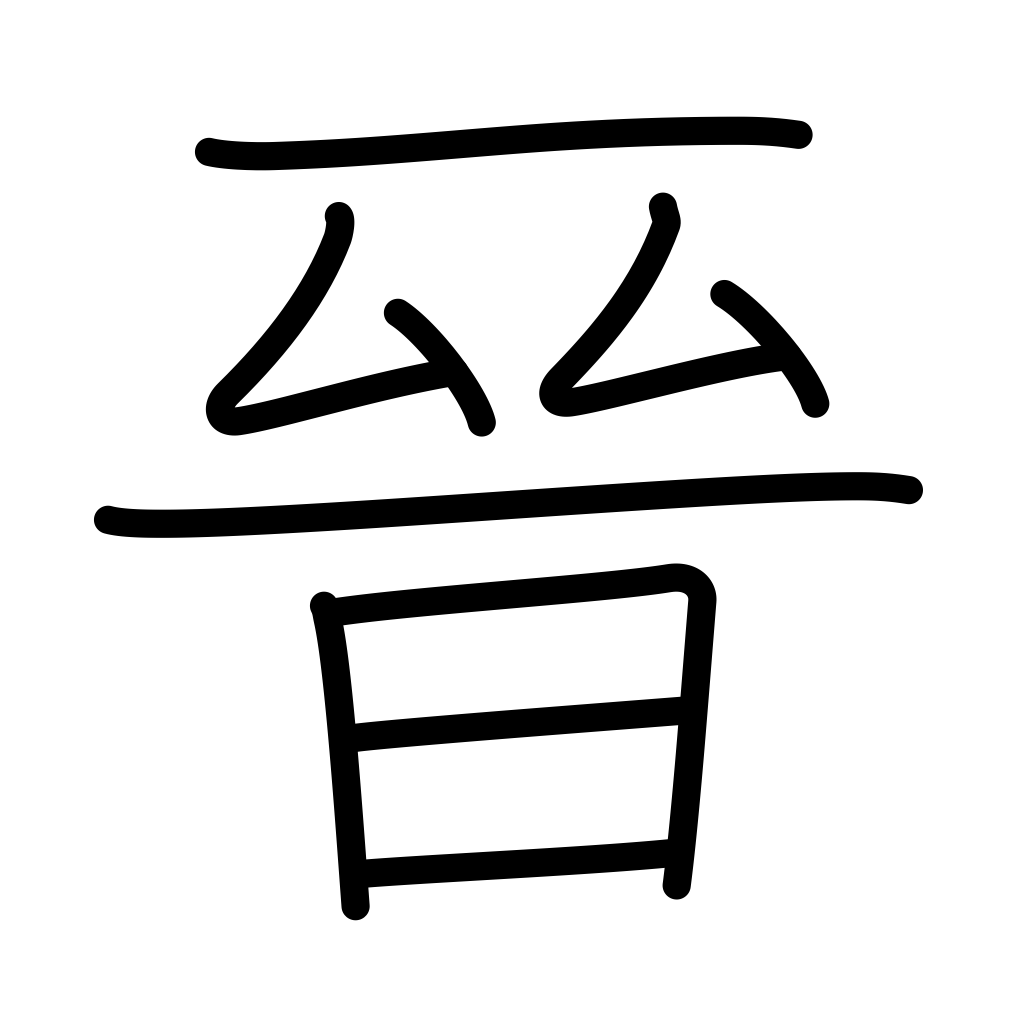
Meaning: advance